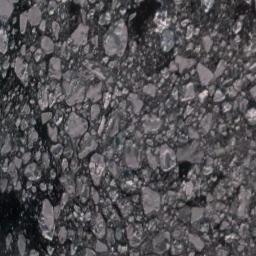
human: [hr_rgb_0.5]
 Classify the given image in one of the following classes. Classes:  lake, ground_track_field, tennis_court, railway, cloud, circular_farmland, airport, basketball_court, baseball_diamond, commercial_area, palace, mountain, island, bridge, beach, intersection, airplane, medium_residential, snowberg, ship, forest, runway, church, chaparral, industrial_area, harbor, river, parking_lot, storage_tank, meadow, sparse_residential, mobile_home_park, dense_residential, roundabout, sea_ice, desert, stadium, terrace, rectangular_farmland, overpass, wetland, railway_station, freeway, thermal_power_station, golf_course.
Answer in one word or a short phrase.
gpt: sea_ice